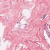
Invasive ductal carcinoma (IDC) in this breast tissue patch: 0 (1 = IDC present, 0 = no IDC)